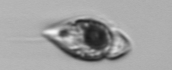
Label: Amphidinium